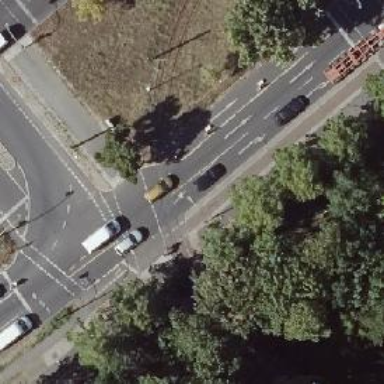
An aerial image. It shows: Road crossing with traffic signals.